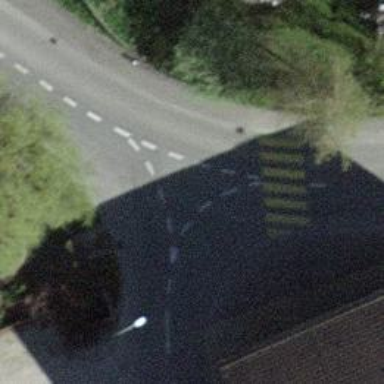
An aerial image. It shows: Uncontrolled crossing on the road.